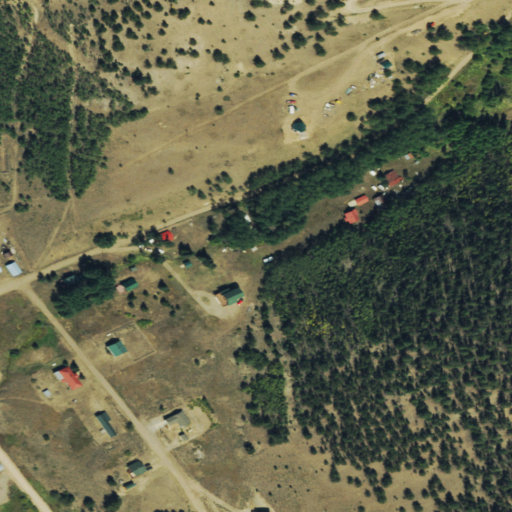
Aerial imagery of valley in Colorado named Copper Gulch containing evergreen forest, grassland, shrub, deciduous forest, woody wetlands, open development, and herbaceous wetlands